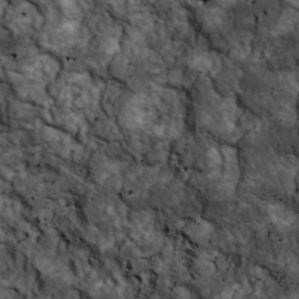
Label: non_frost